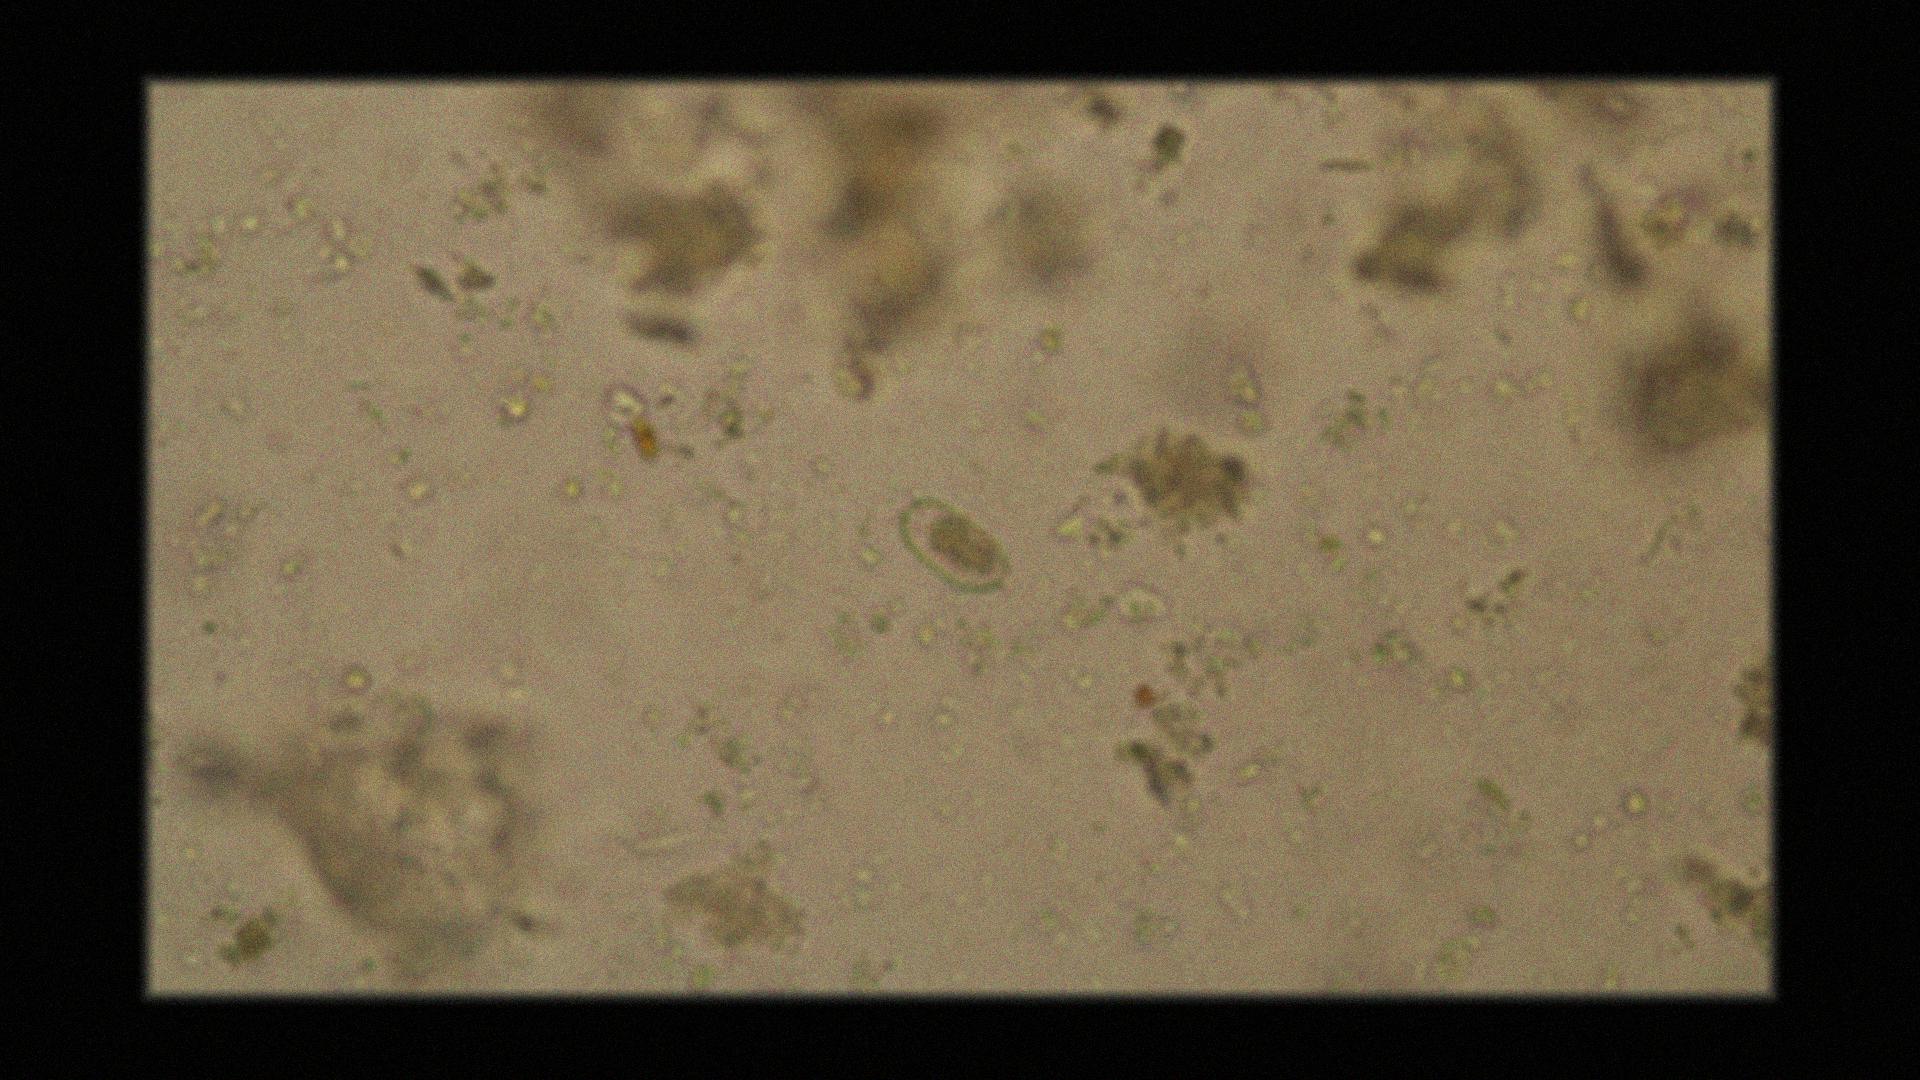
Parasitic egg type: Capillaria philippinensis